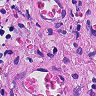
Metastatic tissue present: no